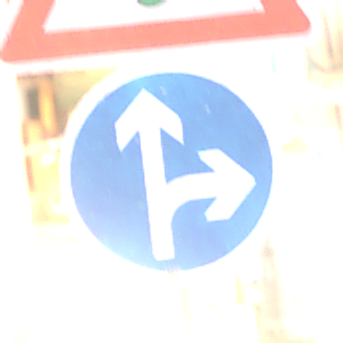
Verkehrszeichen: VorgeschriebeneFahrtrichtungGeradeausOderRechts
Zusatzzeichen oben: Lichtzeichenanlage
Umgebung: Outdoor, Urban
Tageszeit: Night
Wetter: PartlyCloudy
Licht: Artificial
Jahreszeit: NotSpecified
Kontrast: HighContrast